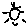
Label: sun